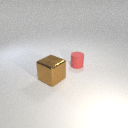
large brown metal cube to the left of small red rubber cylinder